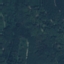
Land use / land cover class: Forest